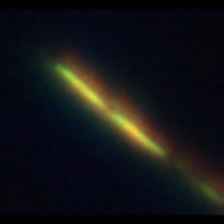
Taxon: Psuedo-nitzschia
Group: Diatoms